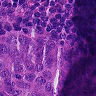
Metastatic tissue present: yes